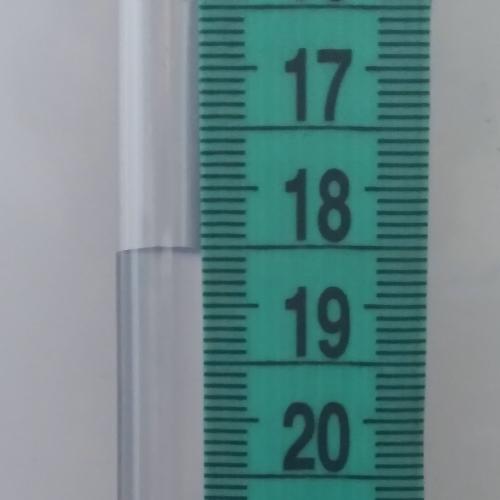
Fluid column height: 18.5 cm